Interaction volume radius: 5 \u00c5
Interaction volume height: 10 \u00c5
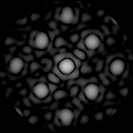
Disorder parameter: 0.1405